Field crop: maize
Growth stage: 2
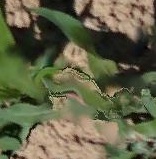
Species: maize